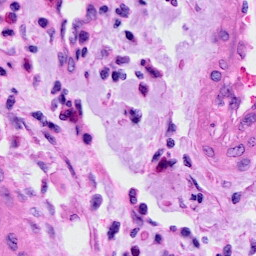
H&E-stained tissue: Cervix